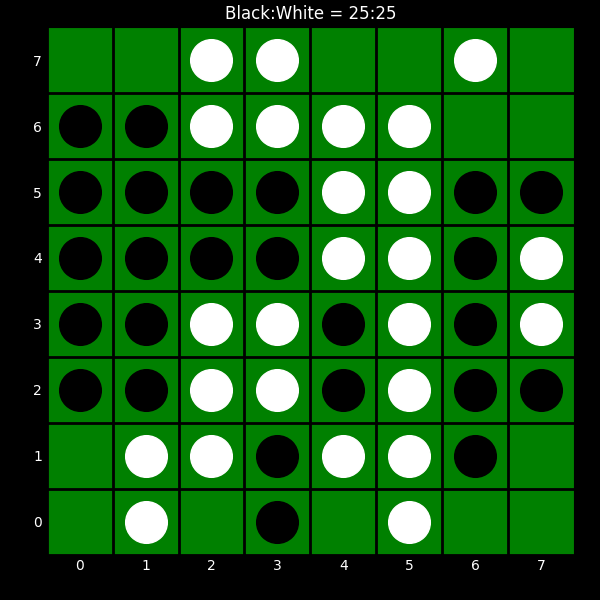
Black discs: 25
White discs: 25